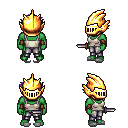
a pixel art fantasy rpg character, male body template, orc, green skin, white pirate shirt, metal pants, purple pixie cut hairstyle, gold helm, cloth bracers, white slippers, dagger, four views (front, back, left, right), 2x2 character sprite sheet, small pixel art, hard edges, no anti-aliasing